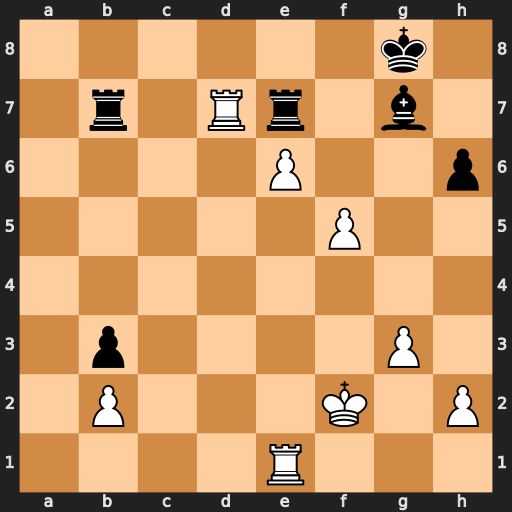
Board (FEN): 6k1/1r1Rr1b1/4P2p/5P2/8/1p4P1/1P3K1P/4R3
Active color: w
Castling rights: -
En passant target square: -
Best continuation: Rxb7 Rxb7 e7 Rxe7 Rxe7